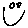
Label: smiley face